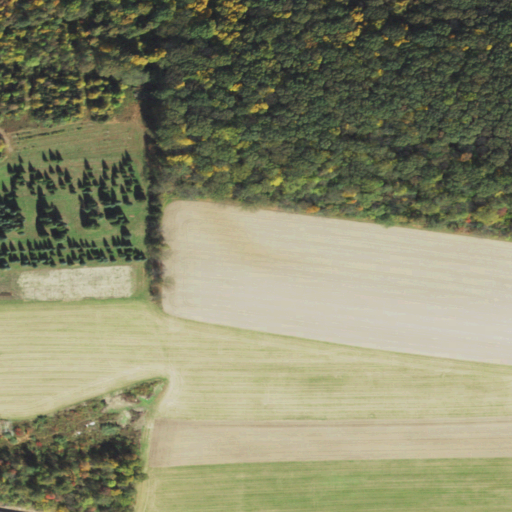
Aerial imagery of mountain in Pennsylvania named Sandstone Ridge containing cultivated crops, deciduous forest, mixed forest, and pasture